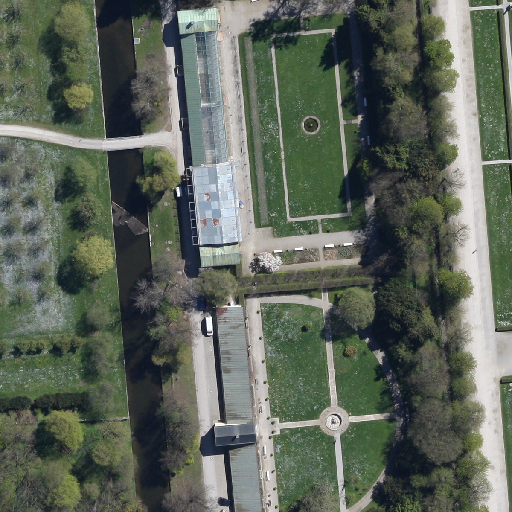
Referring expression: impervious surface